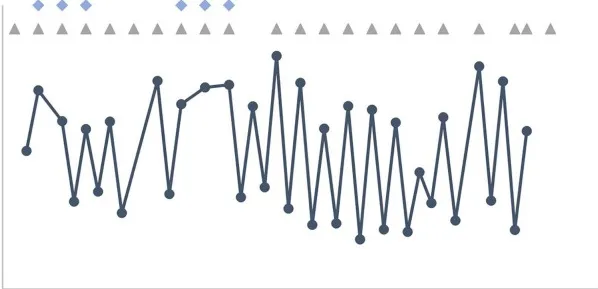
(B) Changes in SCr levels after treatment. TPE, therapeutic plasma exchange; CRRT, continuous renal replacement therapy; RBC, red blood cell; Hb, hemoglobin; SCr, serum creatinine.
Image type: pathology (fish)